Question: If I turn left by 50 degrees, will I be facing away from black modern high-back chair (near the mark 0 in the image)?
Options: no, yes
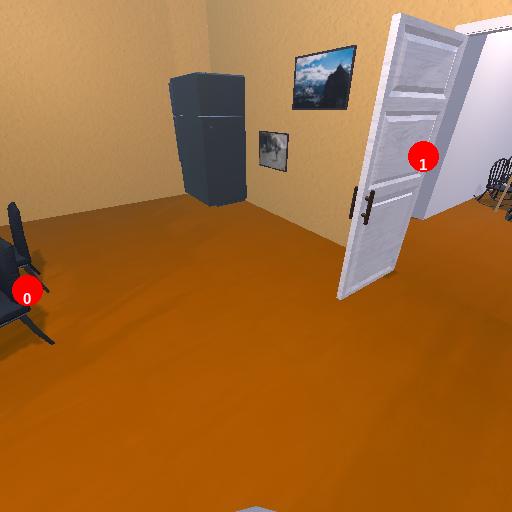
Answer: no